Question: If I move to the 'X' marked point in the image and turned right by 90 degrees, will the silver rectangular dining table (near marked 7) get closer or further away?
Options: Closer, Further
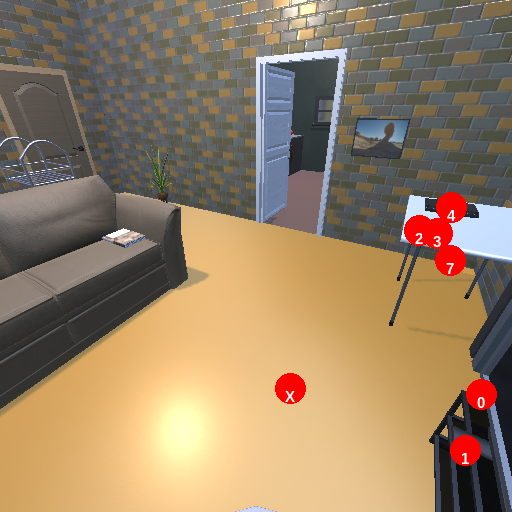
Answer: Closer